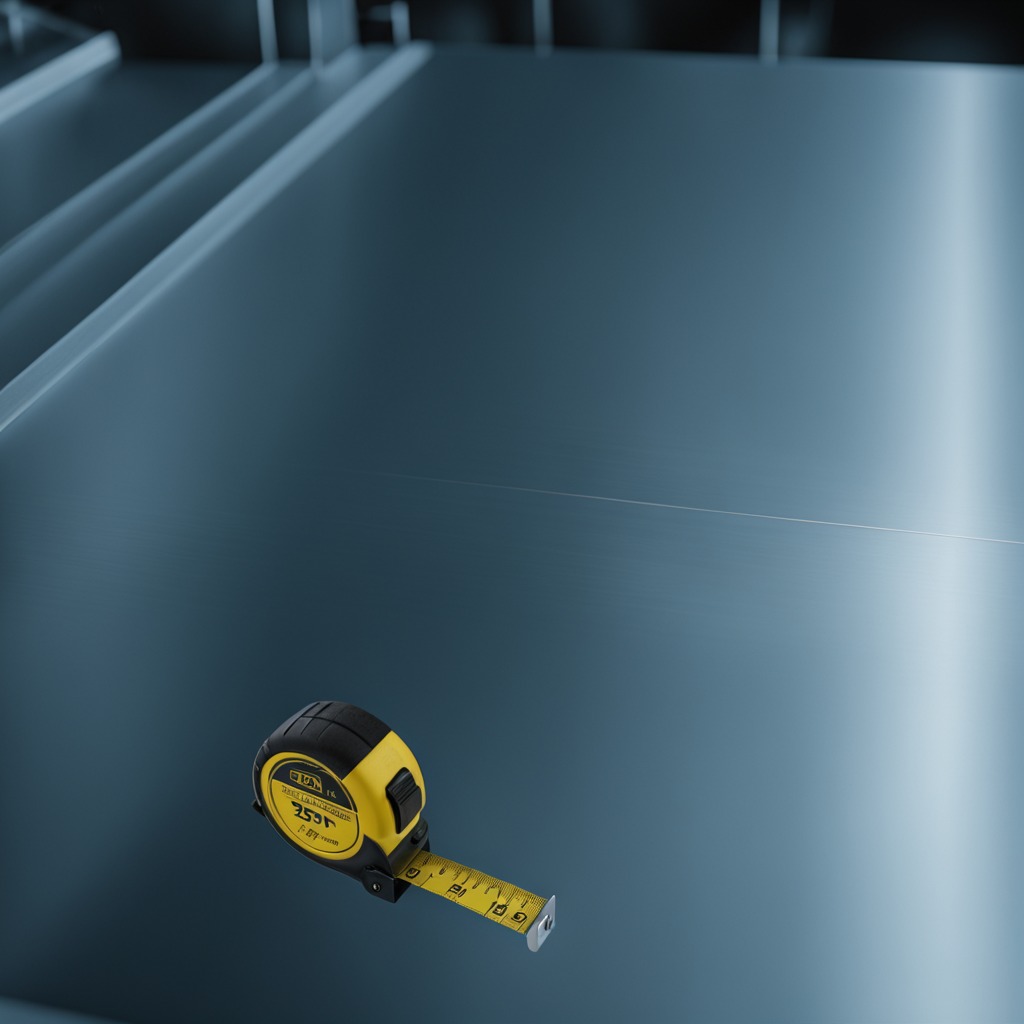
A measuring tape is lying on the metal table.